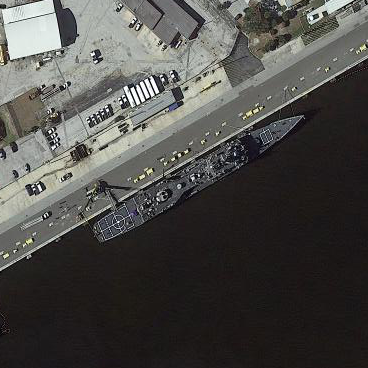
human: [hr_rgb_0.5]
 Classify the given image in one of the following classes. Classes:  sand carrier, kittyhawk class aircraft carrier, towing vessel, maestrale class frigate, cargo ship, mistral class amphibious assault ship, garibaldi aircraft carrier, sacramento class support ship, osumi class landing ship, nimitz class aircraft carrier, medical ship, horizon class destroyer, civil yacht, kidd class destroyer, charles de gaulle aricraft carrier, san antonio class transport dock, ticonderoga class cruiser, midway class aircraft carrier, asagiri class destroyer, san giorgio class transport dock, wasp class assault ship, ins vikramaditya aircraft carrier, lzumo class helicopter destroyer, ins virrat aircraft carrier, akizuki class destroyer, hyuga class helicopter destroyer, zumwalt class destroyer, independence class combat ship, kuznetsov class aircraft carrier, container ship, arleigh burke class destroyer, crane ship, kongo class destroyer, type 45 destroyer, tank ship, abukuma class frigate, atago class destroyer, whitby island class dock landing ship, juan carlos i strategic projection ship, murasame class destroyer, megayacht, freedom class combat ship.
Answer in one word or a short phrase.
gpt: Ticonderoga class cruiser